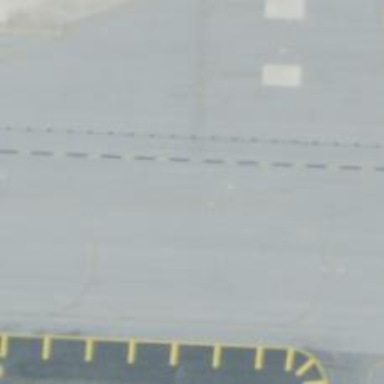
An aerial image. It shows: View of taxiway at the airport.